【题型】选择题　【知识点】立体几何　【难度】easy
已知菱形 $ABCD$ 的边长为 2，$\angle BAD = 60^\circ$，则将菱形 $ABCD$ 以其中一条边所在的直线为轴，旋转一周所形成的几何体的体积为（）

A．$2\pi$ \hspace{2cm} B．$6\pi$ \hspace{2cm} C．$4\sqrt{3}\pi$ \hspace{2cm} D．$8\pi$
【解答】
【答案】B

【解析】如图是所求的几何体，该几何体上部分为圆锥，下部分为在圆柱内挖去一个与上部分相同的圆锥，其中圆柱的高为 $CD = 2$，点 $D$ 到 $AB$ 的距离为 $2 \sin \angle BAD = 2 \times \dfrac{\sqrt{3}}{2} = \sqrt{3}$，

所以该几何体的体积为 $\pi \times (\sqrt{3})^2 \times 2 = 6\pi$，故选：B

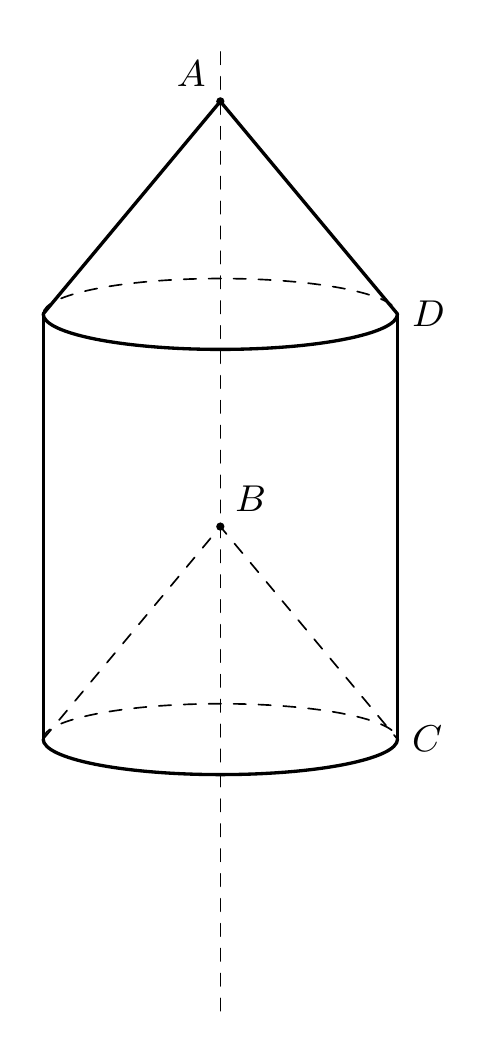